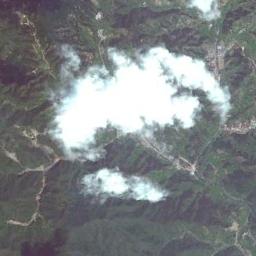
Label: cloud